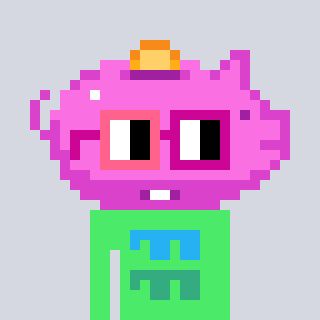
a pixel art character with square pink and red glasses, a piggybank-shaped head and a teal-colored body on a cool background